Field crop: maize
Growth stage: 2
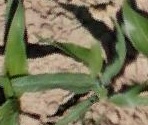
Species: maize